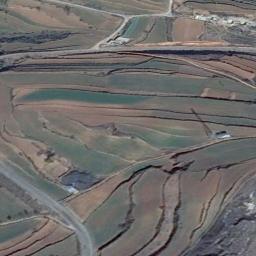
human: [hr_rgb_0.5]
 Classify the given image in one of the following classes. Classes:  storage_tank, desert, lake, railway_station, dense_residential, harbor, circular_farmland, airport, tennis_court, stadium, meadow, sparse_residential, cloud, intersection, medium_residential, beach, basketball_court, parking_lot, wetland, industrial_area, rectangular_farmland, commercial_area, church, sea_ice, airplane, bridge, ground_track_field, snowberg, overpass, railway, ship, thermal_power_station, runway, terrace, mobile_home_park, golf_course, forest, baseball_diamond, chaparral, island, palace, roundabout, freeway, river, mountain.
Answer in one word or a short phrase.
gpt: terrace